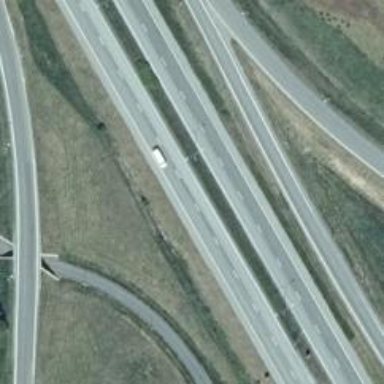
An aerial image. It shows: Asphalt motorway.